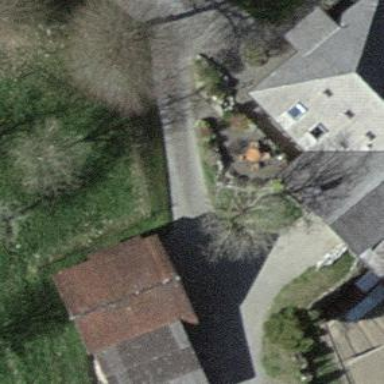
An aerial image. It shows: Barn.